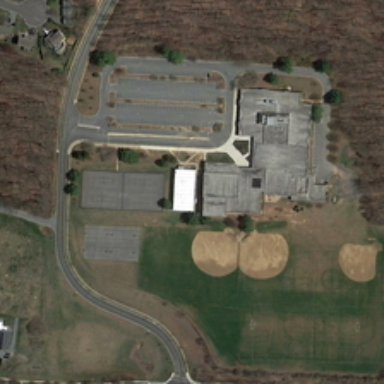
The road through the brown fields and gray building .